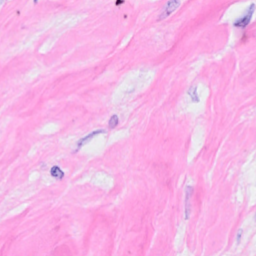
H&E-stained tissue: Breast